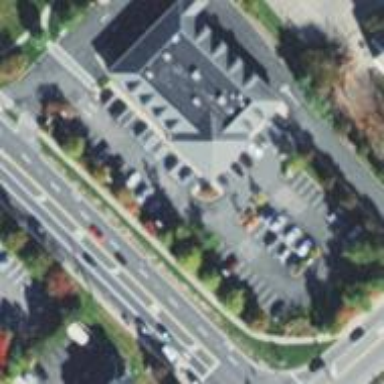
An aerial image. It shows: Pharmacy providing healthcare services.